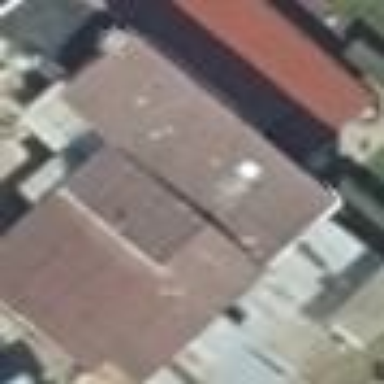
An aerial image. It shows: Residential building.